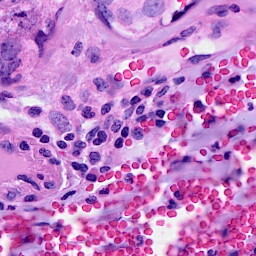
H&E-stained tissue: Breast